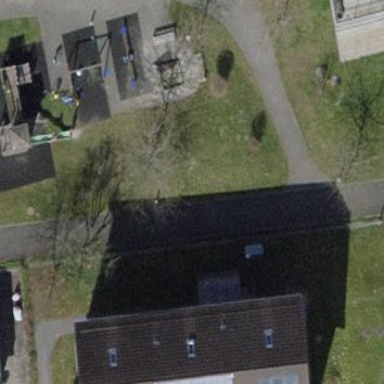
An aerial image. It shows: Playground area for leisure land.